Question: I am just starting out with Ruby on Rails and to practice, I am creating a simple blogging app. On the page I created to view the list of all posts, all the data that is passed to the page is being rendered in an array near the top of the page like so:

I can't figure out why the array is showing. Here's the controller for that page:
'''
def index
@posts = Post.all
end
'''
And heres the view:
'''
<h1>Listing posts</h1>
<table>
<tr>
<th>Title</th>
<th>Text</th>
</tr>
<%= @posts.each do |post| %>
<tr>
<td><%= post.title %></td>
<td><%= post.text %> </td>
</tr>
<% end %>
</table>
'''
and for the route I have tried both:
'''
get '/posts/(.:format)' => 'posts#index'
'''
and
'''
get '/posts' => 'posts#index'
'''
Also as a side question, what does (.:format) anyway? The page seems to work the same whether I include that in the route or not.
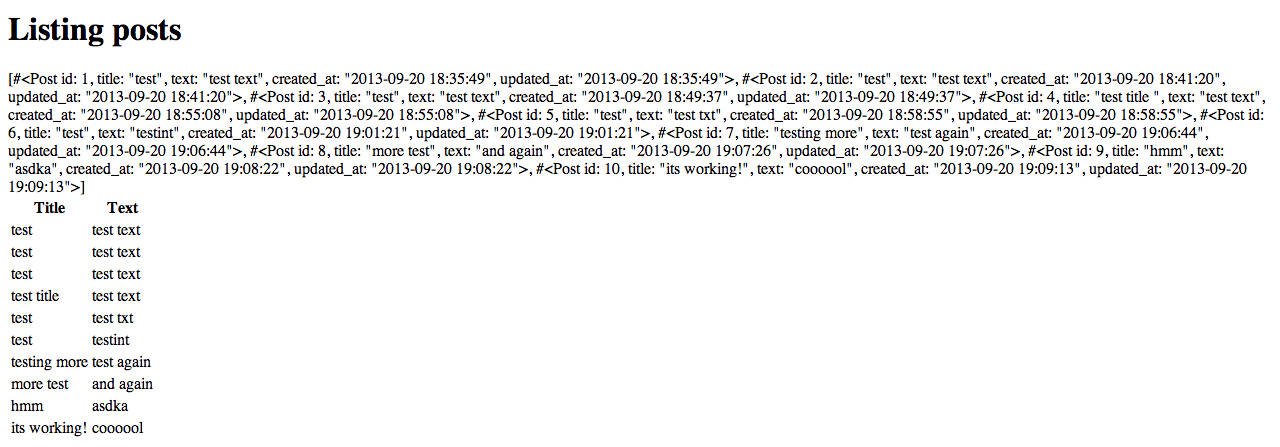
Answer: When you use an "=" sign in the view it renders the result in html:
'''
<%= @posts.each do |post| %>
'''
Change the above line to:
'''
<% @posts.each do |post| %>
'''
The format is only useful when you want to render multiple formats (default is html), but you could call the page with a ".xls" or a ".json" etc and then have code in your controller to respond to those formats.